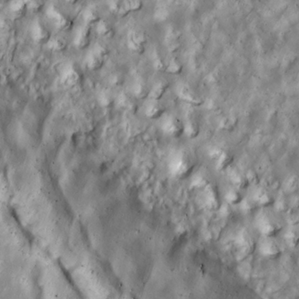
Label: non_frost